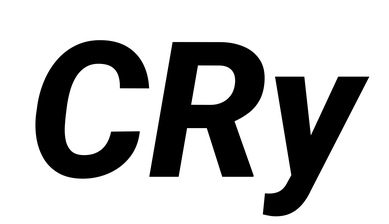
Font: Roboto-Italic_ExtraBold_Italic